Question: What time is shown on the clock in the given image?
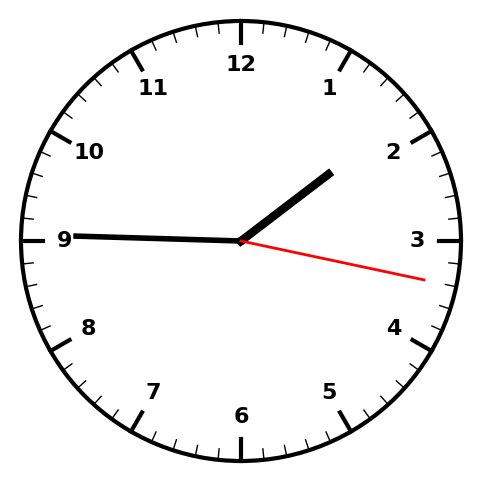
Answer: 01:45:17